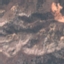
Land use / land cover: HerbaceousVegetation